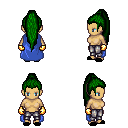
a pixel art fantasy rpg character, female body template, human, tanned skin, blue cape, metal pants, green extra-long topknot hairstyle, gold gloves, black slippers, four views (front, back, left, right), 2x2 character sprite sheet, small pixel art, hard edges, no anti-aliasing